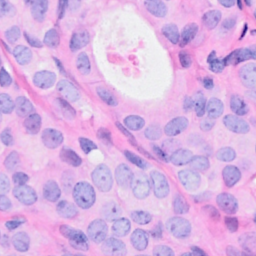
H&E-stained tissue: Breast